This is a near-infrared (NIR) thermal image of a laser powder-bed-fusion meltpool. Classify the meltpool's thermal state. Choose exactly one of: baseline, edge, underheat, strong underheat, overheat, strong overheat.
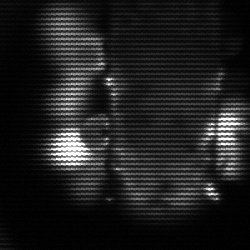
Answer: strong underheat